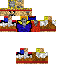
A male human skin with medium skin, wearing brown long hair dressed in a blue hoodie and red pants, featuring a closed mouth.